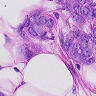
Metastatic tissue present: yes